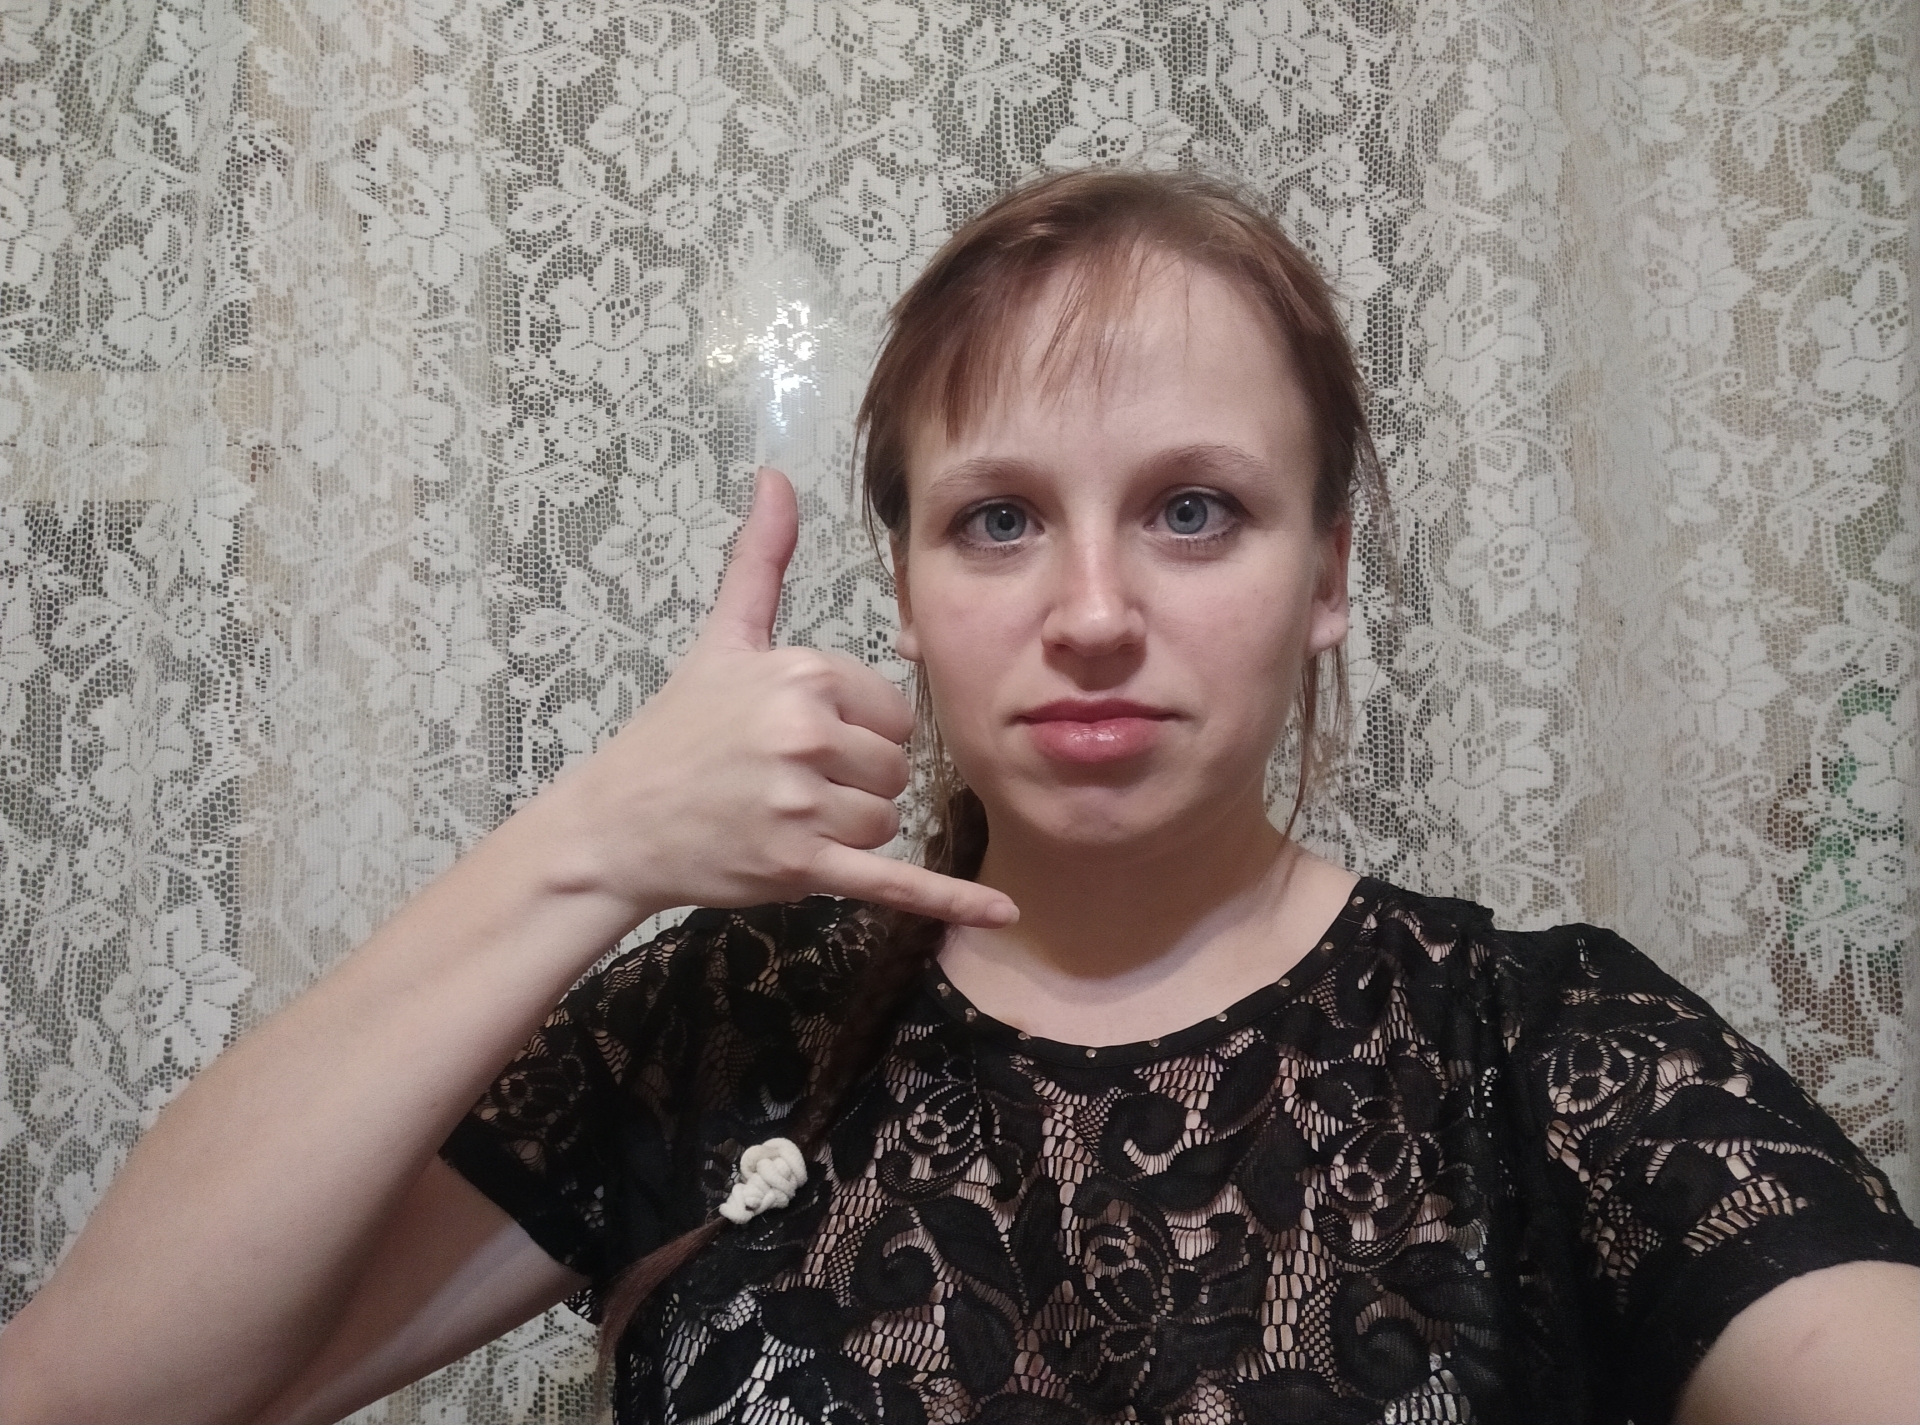
Label: clear